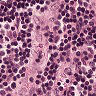
Metastatic tissue present: no